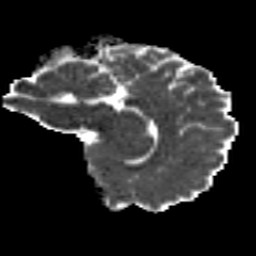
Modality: MD
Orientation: sagittal
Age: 22
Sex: male
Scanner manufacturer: siemens
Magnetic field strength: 3 T
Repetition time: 8.8 s
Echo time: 0.085 s